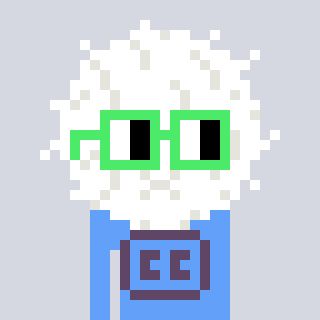
a pixel art character with square light green glasses, a cottonball-shaped head and a blue-colored body on a cool background